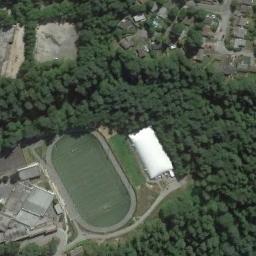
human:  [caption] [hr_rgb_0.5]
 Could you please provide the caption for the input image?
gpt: There is a road beside the track and field .

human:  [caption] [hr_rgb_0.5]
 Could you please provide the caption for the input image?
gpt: There are numerous trees near the ground track field .

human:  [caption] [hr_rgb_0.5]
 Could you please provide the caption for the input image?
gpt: The track and field is surrounded by forest, Next to the building .

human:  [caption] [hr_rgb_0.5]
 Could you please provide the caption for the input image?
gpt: There are many green trees beside the ground track field with a gray track .

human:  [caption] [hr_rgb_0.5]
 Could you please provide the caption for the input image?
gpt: The ground track field is surrounded by a forest and some buildings are next to the ground track field .